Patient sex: F
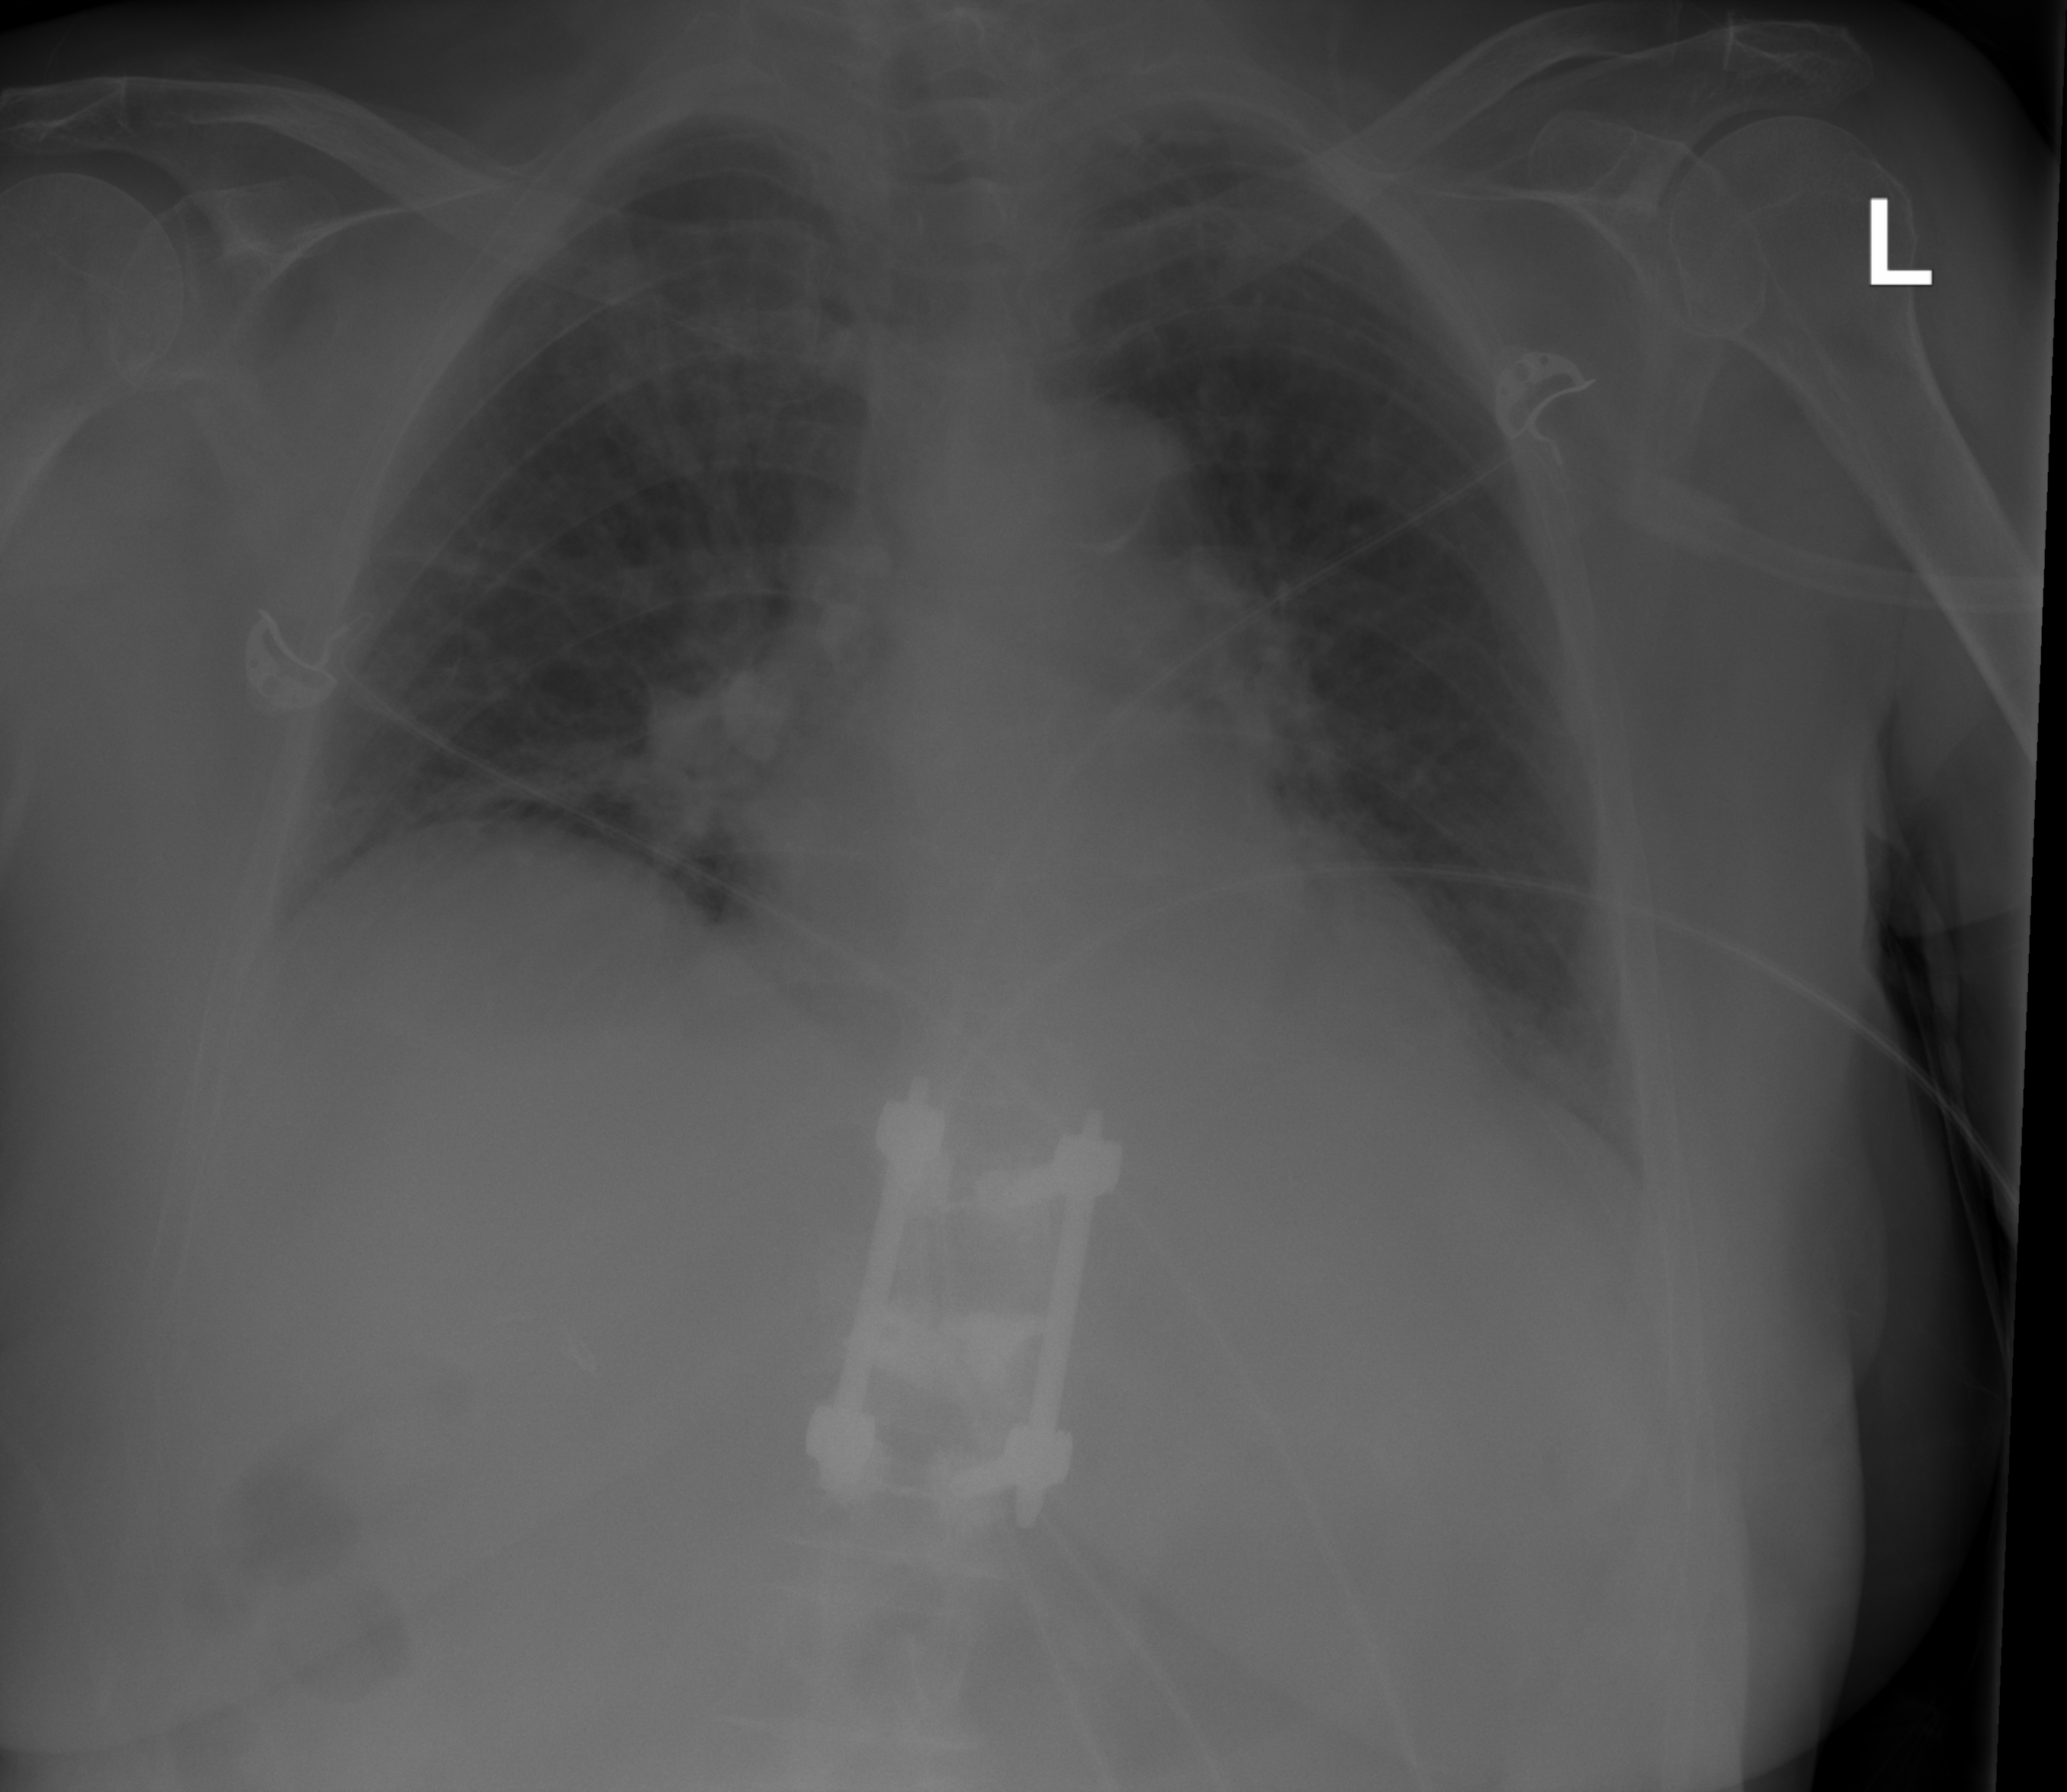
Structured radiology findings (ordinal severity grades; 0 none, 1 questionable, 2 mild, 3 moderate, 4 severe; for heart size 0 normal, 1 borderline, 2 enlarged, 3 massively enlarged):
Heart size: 2
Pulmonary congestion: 2
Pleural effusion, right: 0
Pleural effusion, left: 0
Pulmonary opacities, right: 0
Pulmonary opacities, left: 0
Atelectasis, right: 0
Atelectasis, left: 2